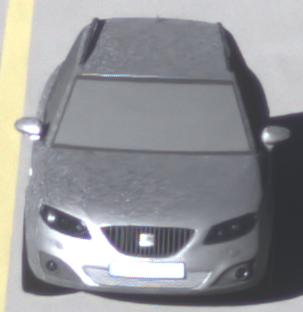
Make: SEAT
Model: Exeo ST 1.6
Detailed model: Exeo (3R) ST
Model produced from: 2010/05
Model produced until: 2010/08
Doors: 5
Color: white
Road condition: dry road
Daytime: sunrise or sunset
Contrast: medium contrast